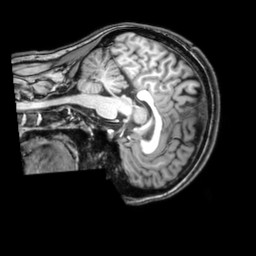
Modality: T1w
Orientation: sagittal
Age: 25
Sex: female
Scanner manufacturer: philips
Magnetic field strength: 3 T
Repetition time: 0.008113 s
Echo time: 0.003709 s